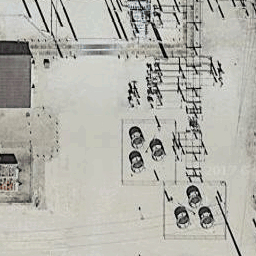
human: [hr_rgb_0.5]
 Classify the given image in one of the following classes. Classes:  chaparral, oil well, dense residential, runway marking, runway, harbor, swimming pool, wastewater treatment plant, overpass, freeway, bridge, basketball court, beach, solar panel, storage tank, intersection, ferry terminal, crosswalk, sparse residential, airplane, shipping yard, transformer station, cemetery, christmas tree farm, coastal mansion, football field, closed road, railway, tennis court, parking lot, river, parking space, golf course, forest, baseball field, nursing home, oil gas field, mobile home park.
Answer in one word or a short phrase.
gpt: transformer station